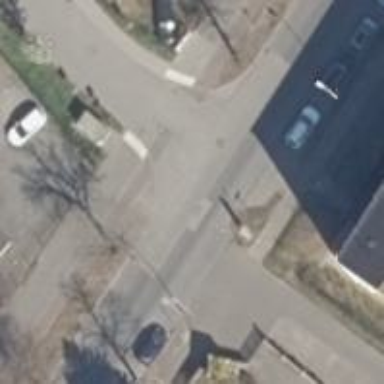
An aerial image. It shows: Residential road with asphalt surface. There is separate sidewalk and lane for cyclists on both sides.